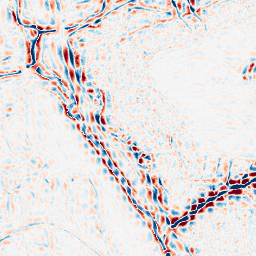
Category: wavelet
Decomposition family: wavelet_biorthogonal
Decomposition parameters: wavelet: bior5.5
level: 3
Upsampling method: bicubic
Upsampling parameters: scale: 4
Upsampling scale: 4